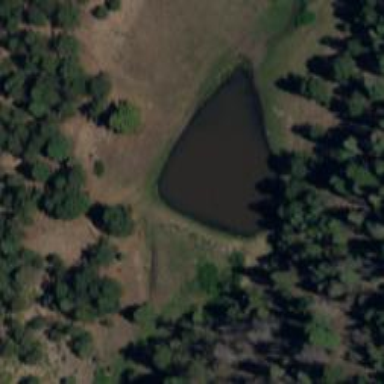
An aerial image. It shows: Reservoir.